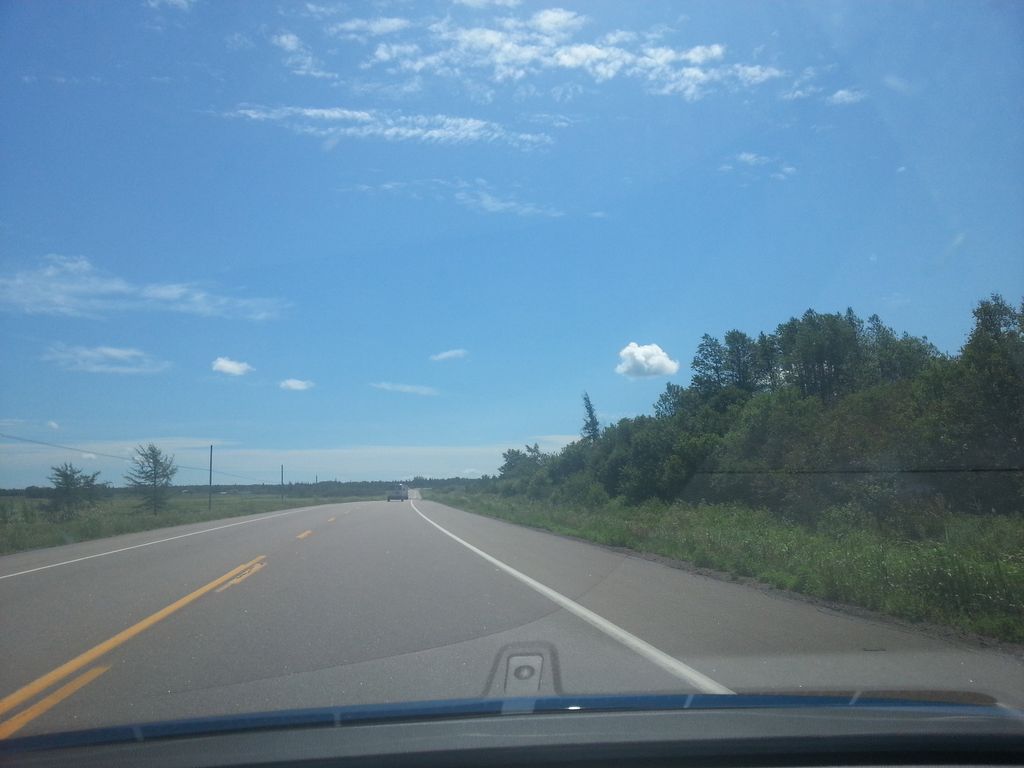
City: charlottetown